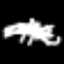
Label: The Eiffel Tower